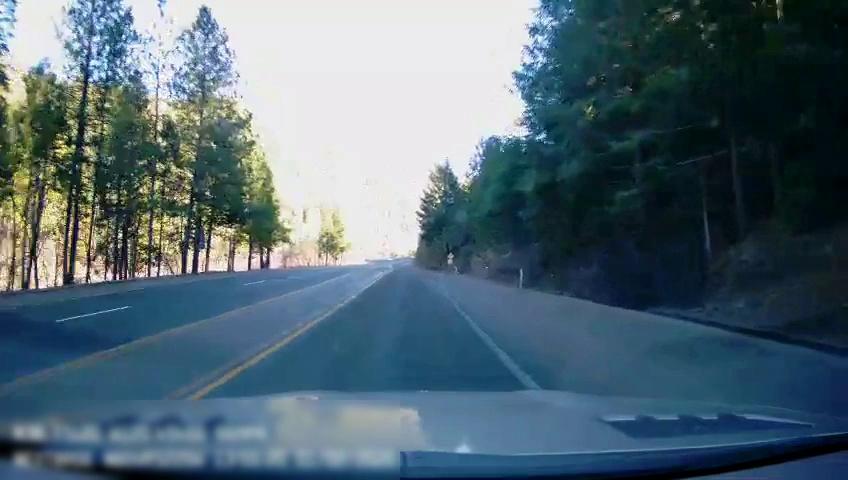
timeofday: Day
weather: Sunny
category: Drivable Space
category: Lanes | Opposite Lane
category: Lanes | Alternate Lane
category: Lanes | Opposite Lane
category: Lanes | Current Lane
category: Lanes | Alternate Lane
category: Lanes | Opposite Lane